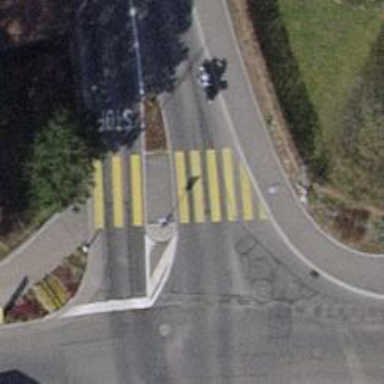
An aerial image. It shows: Zebra crossing with pedestrian island.